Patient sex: M
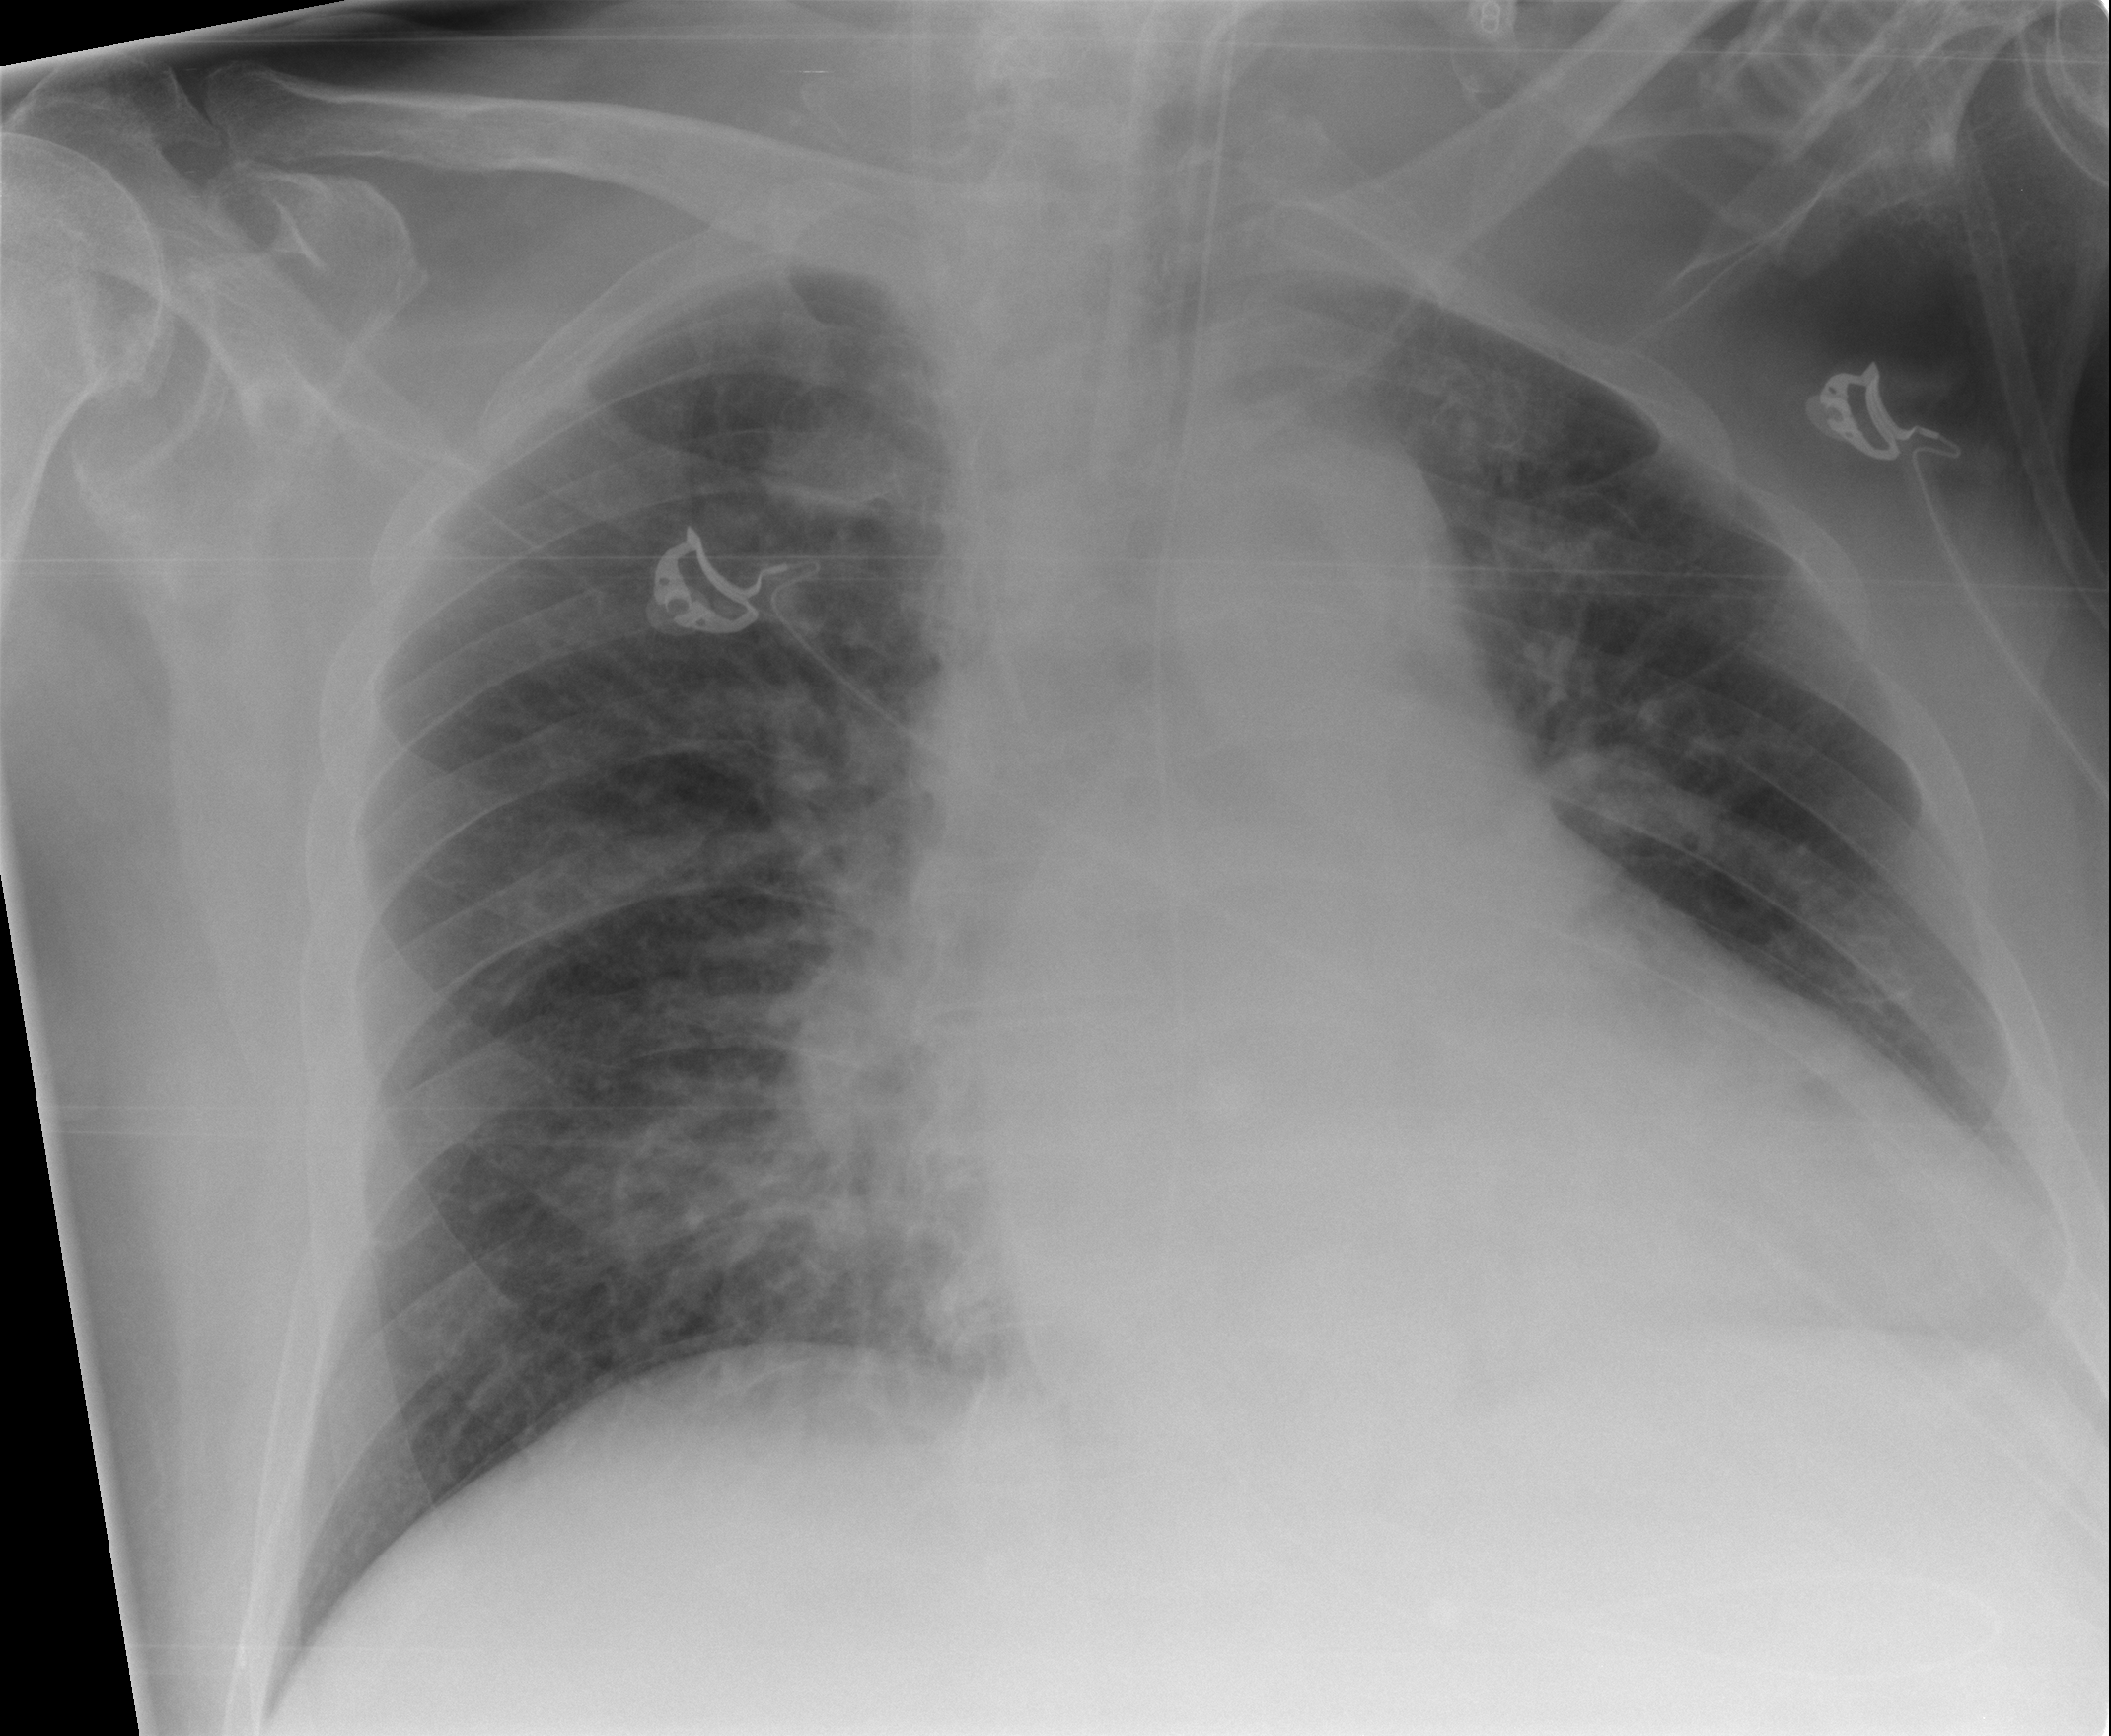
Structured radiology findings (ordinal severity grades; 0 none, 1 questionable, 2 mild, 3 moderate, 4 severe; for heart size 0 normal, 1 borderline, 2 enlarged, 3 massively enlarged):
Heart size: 2
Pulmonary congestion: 1
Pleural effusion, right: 0
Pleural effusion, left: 1
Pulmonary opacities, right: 0
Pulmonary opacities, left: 0
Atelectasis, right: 0
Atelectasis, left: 0